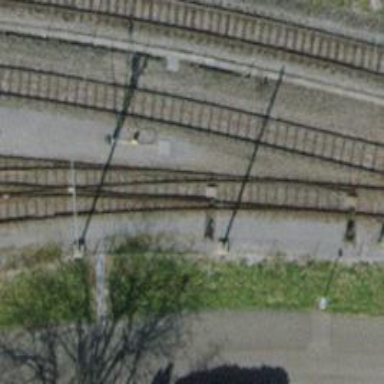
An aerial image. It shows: Railway switch.